RGB frame:
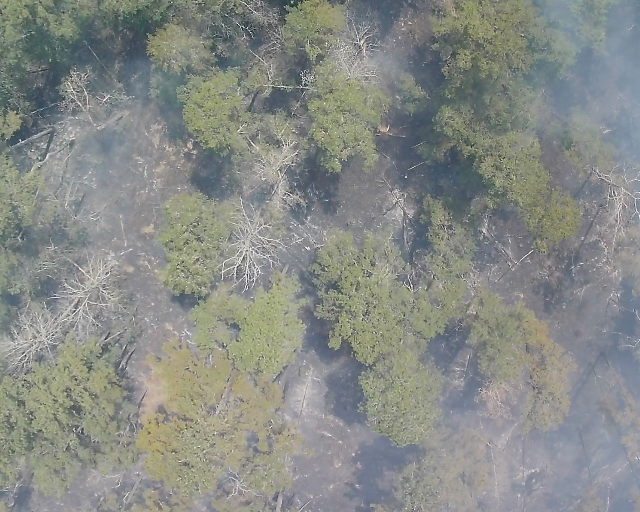
Thermal frame:
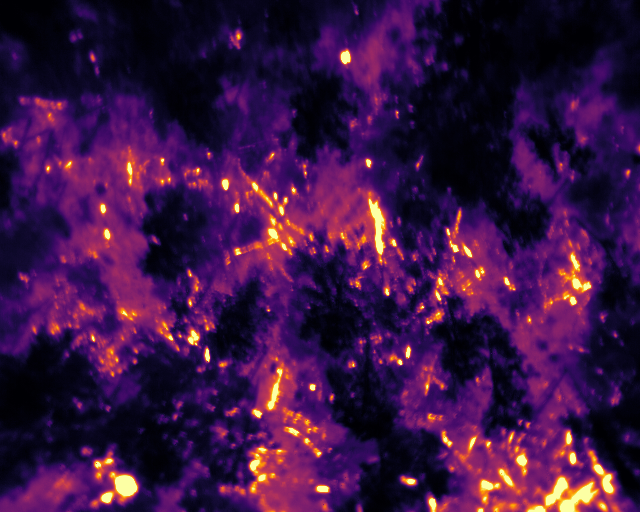
Captured: 2026-02-26 03:42:13
Pixels at or above 80 °C: 4836 (fraction of frame: 0.01476)